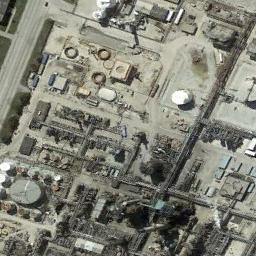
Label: storage_tank